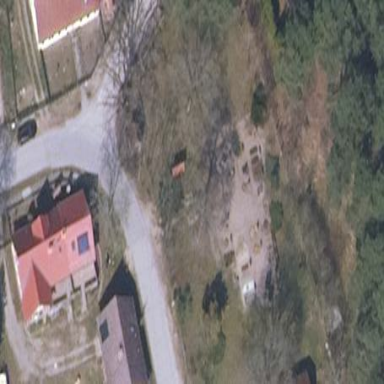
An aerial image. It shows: Cemetery.